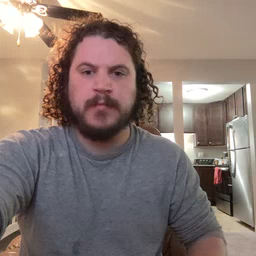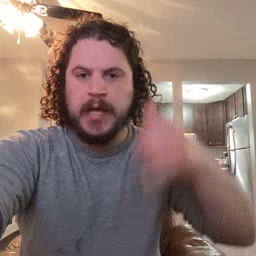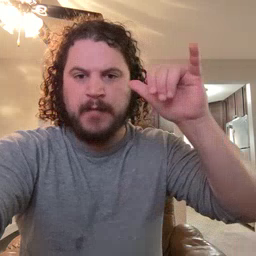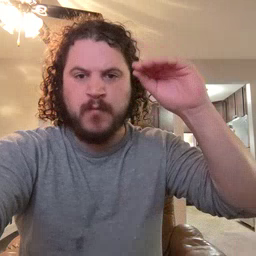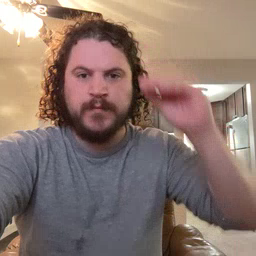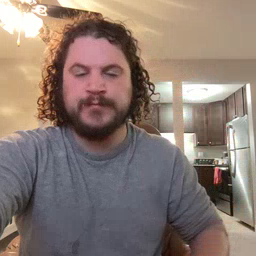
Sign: cowboy